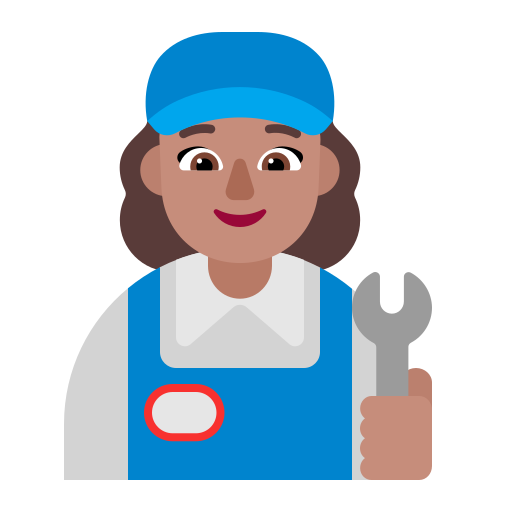
woman mechanic flat